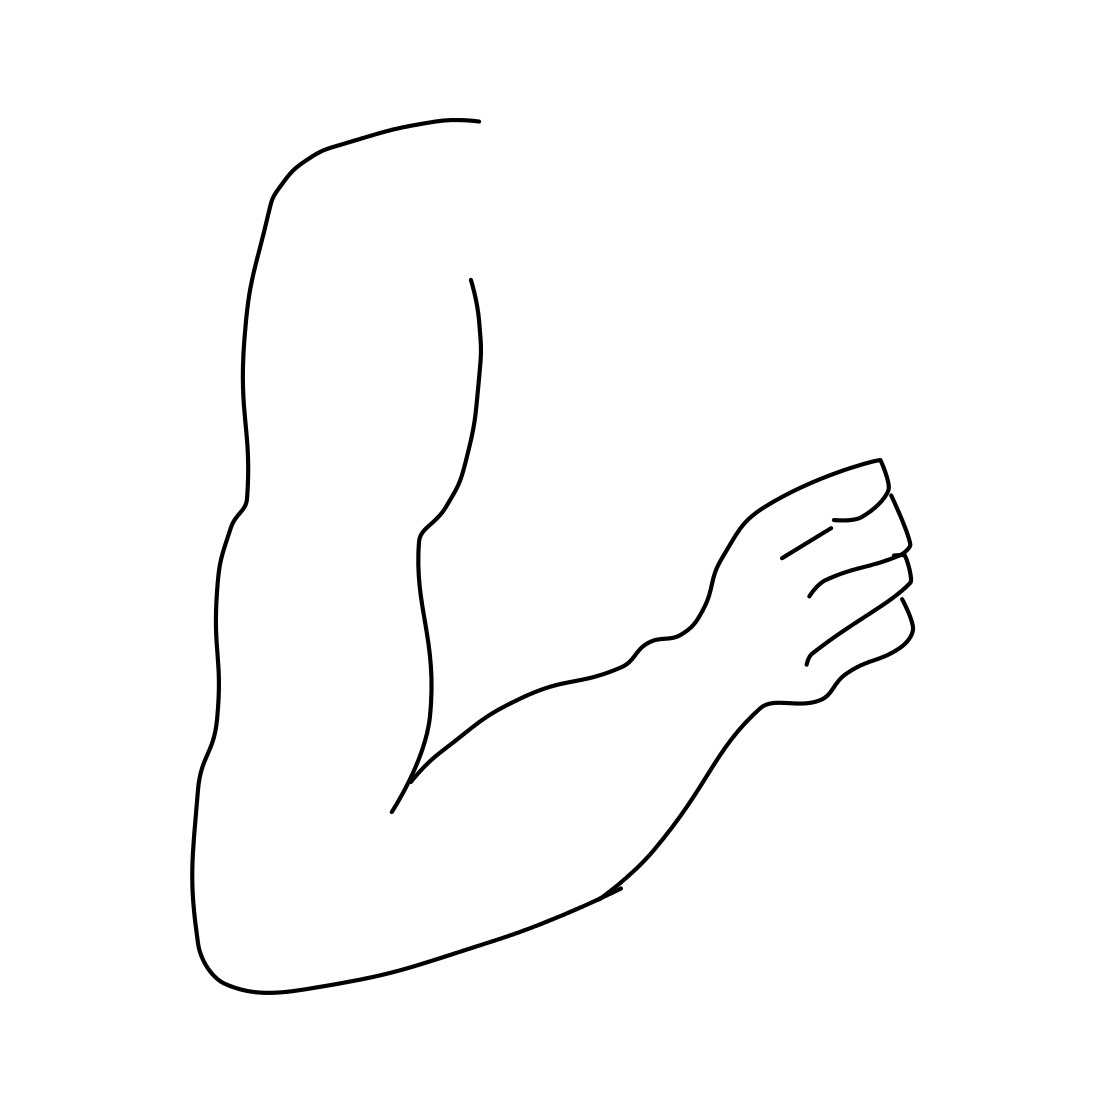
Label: arm